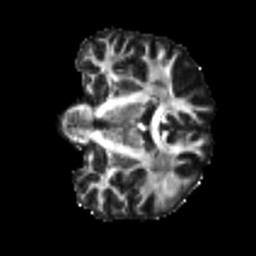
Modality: FA
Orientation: coronal
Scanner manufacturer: siemens
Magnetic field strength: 3 T
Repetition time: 4 s
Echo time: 0.0594 s